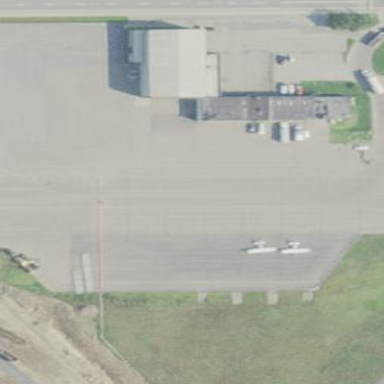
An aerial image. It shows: Apron at the airport.